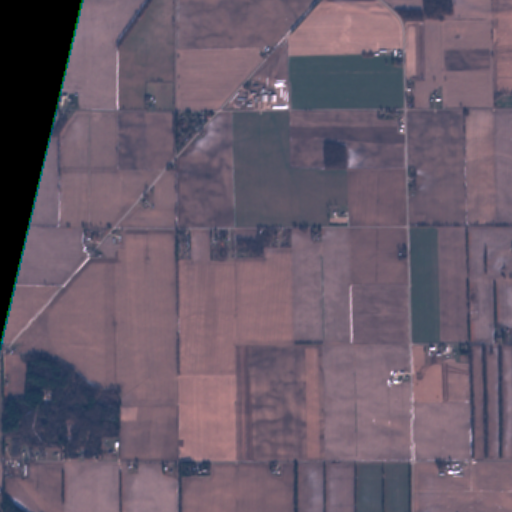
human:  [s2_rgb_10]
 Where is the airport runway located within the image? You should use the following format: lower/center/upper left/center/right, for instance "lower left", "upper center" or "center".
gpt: The airport runway is located in the upper right of the image.
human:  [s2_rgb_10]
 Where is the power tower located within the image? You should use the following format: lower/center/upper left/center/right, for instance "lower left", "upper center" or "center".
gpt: The power tower is located in the lower center of the image.
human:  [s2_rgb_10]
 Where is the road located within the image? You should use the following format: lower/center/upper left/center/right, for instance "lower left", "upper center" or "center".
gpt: There is no road in the image.